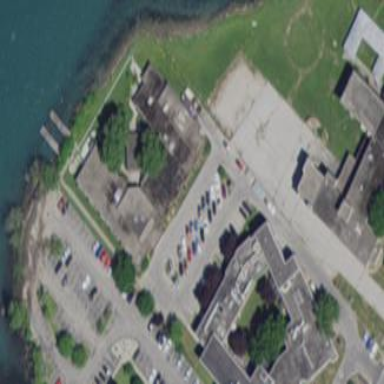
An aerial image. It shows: Nursing home building.